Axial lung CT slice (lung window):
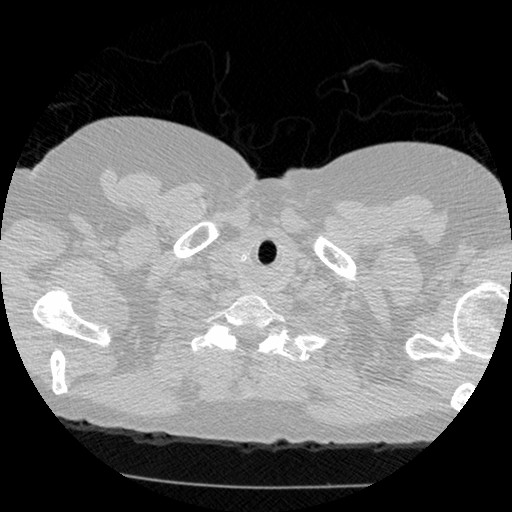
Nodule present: no